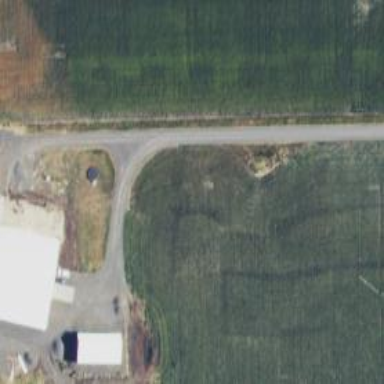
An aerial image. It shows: Driveway.